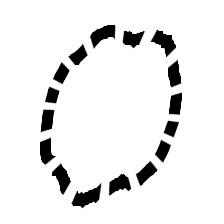
Shape: circle